Field crop: maize
Growth stage: 2
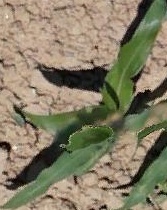
Species: maize